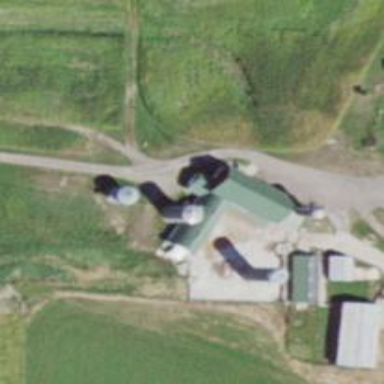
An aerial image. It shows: Silo.